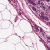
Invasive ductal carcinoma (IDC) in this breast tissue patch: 0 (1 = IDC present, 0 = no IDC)